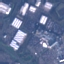
Label: Industrial